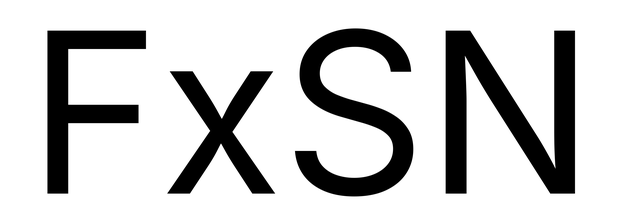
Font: Inter_Regular